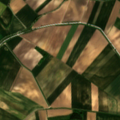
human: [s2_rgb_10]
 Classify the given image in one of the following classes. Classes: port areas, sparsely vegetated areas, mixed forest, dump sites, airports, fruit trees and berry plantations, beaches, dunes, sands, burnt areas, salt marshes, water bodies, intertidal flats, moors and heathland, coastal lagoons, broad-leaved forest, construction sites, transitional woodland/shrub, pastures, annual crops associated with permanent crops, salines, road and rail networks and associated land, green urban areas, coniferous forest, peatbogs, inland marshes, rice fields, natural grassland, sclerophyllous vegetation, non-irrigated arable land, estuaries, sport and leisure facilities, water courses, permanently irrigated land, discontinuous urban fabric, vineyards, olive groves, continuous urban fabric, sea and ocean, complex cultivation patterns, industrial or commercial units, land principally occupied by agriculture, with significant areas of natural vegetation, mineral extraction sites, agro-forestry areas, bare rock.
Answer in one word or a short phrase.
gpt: non-irrigated arable land, land principally occupied by agriculture, with significant areas of natural vegetation